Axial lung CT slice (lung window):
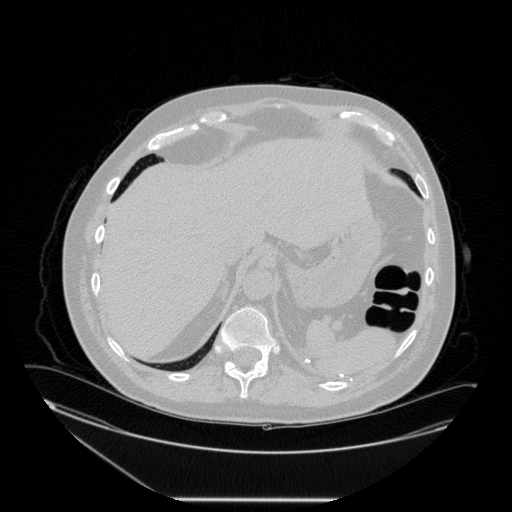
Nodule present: no